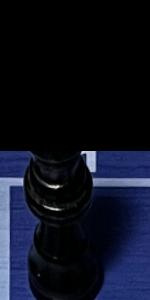
Label: Queen_Black